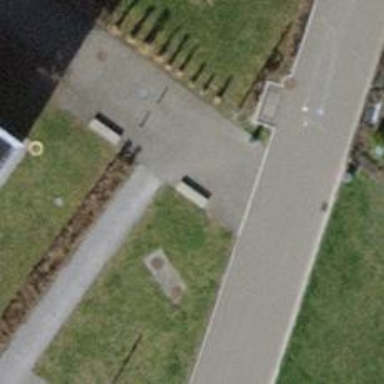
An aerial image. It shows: Concrete bench.